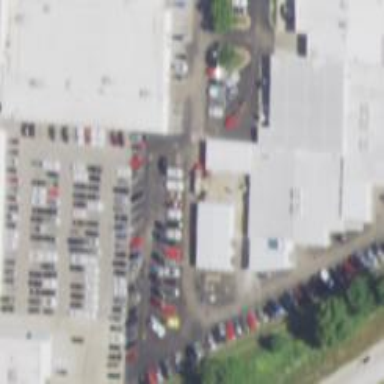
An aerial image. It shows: Building that houses car shop.